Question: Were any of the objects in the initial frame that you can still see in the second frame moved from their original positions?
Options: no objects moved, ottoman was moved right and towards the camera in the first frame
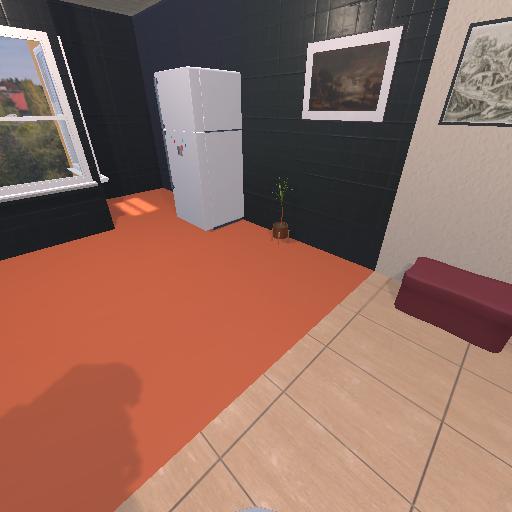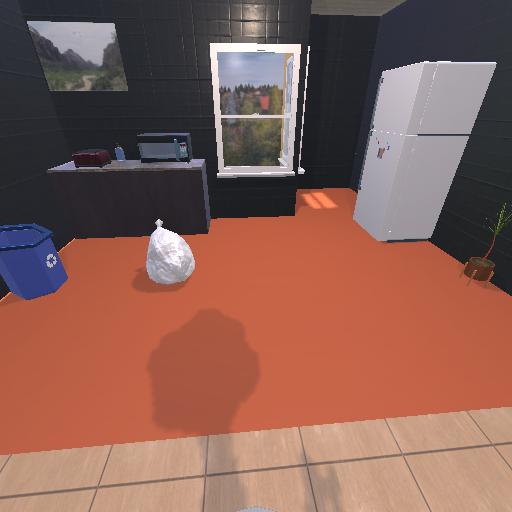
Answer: no objects moved